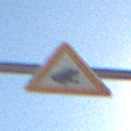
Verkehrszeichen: AmphibienwanderungLinks
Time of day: Midday
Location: Outdoor (Nature)
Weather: Clear
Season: Summer
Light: Natural